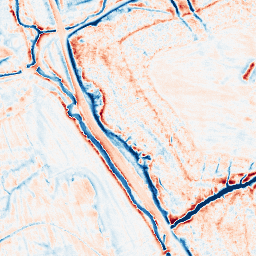
Category: edge_preserving
Decomposition family: anisotropic_diffusion
Decomposition parameters: iterations: 50
kappa: 50
gamma: 0.1
Upsampling method: lanczos
Upsampling parameters: scale: 8
Upsampling scale: 8